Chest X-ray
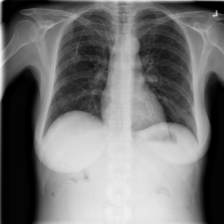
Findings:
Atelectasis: negative
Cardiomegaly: negative
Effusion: negative
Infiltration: negative
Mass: negative
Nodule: negative
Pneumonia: negative
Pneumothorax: negative
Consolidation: negative
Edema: negative
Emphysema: negative
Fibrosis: negative
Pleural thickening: negative
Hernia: negative